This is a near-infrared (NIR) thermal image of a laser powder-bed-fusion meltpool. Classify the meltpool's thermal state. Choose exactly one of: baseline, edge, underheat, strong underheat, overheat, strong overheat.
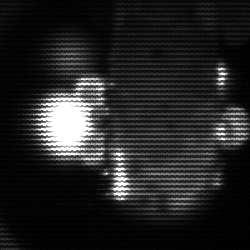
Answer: strong underheat